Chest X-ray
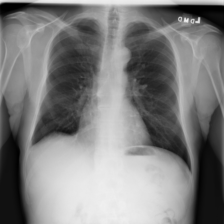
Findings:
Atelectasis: negative
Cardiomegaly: negative
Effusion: negative
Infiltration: negative
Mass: negative
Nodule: negative
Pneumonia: negative
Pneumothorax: negative
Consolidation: negative
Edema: negative
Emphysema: negative
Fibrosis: negative
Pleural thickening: negative
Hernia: negative